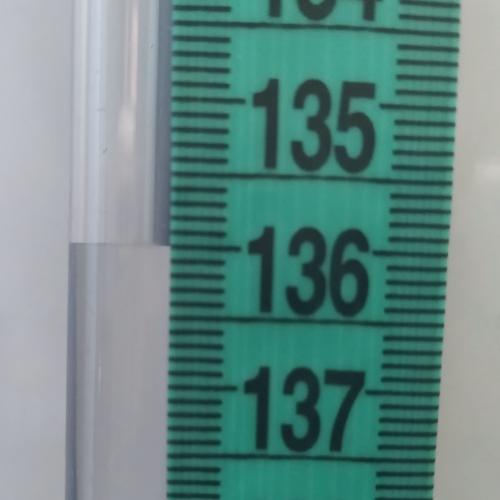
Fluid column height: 136.0 cm